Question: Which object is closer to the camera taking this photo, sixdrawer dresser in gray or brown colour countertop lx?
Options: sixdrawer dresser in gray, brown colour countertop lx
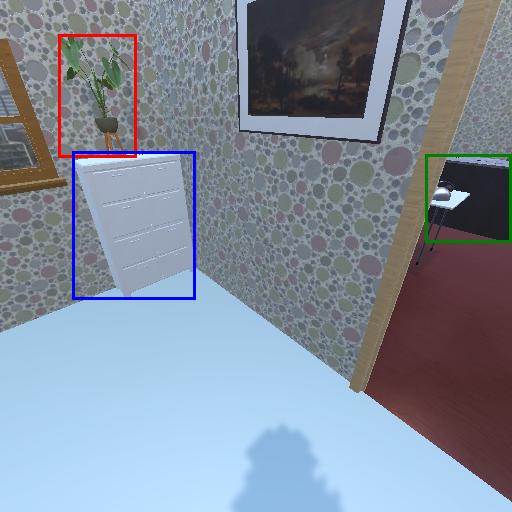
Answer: sixdrawer dresser in gray